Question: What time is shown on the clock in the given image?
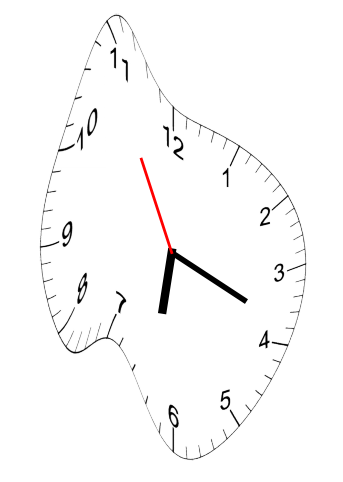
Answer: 06:18:55